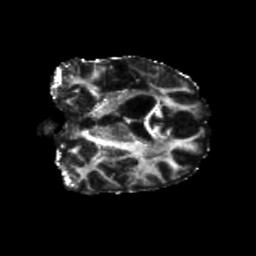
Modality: FA
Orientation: coronal
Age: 42
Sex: male
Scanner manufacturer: siemens
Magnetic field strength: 3 T
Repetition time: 5.25 s
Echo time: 0.08 s